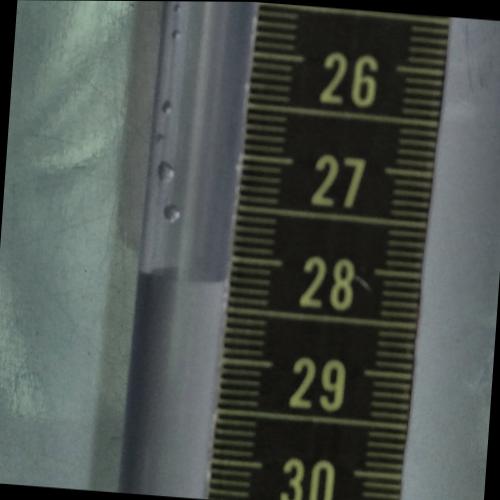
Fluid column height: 28.3 cm